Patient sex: M
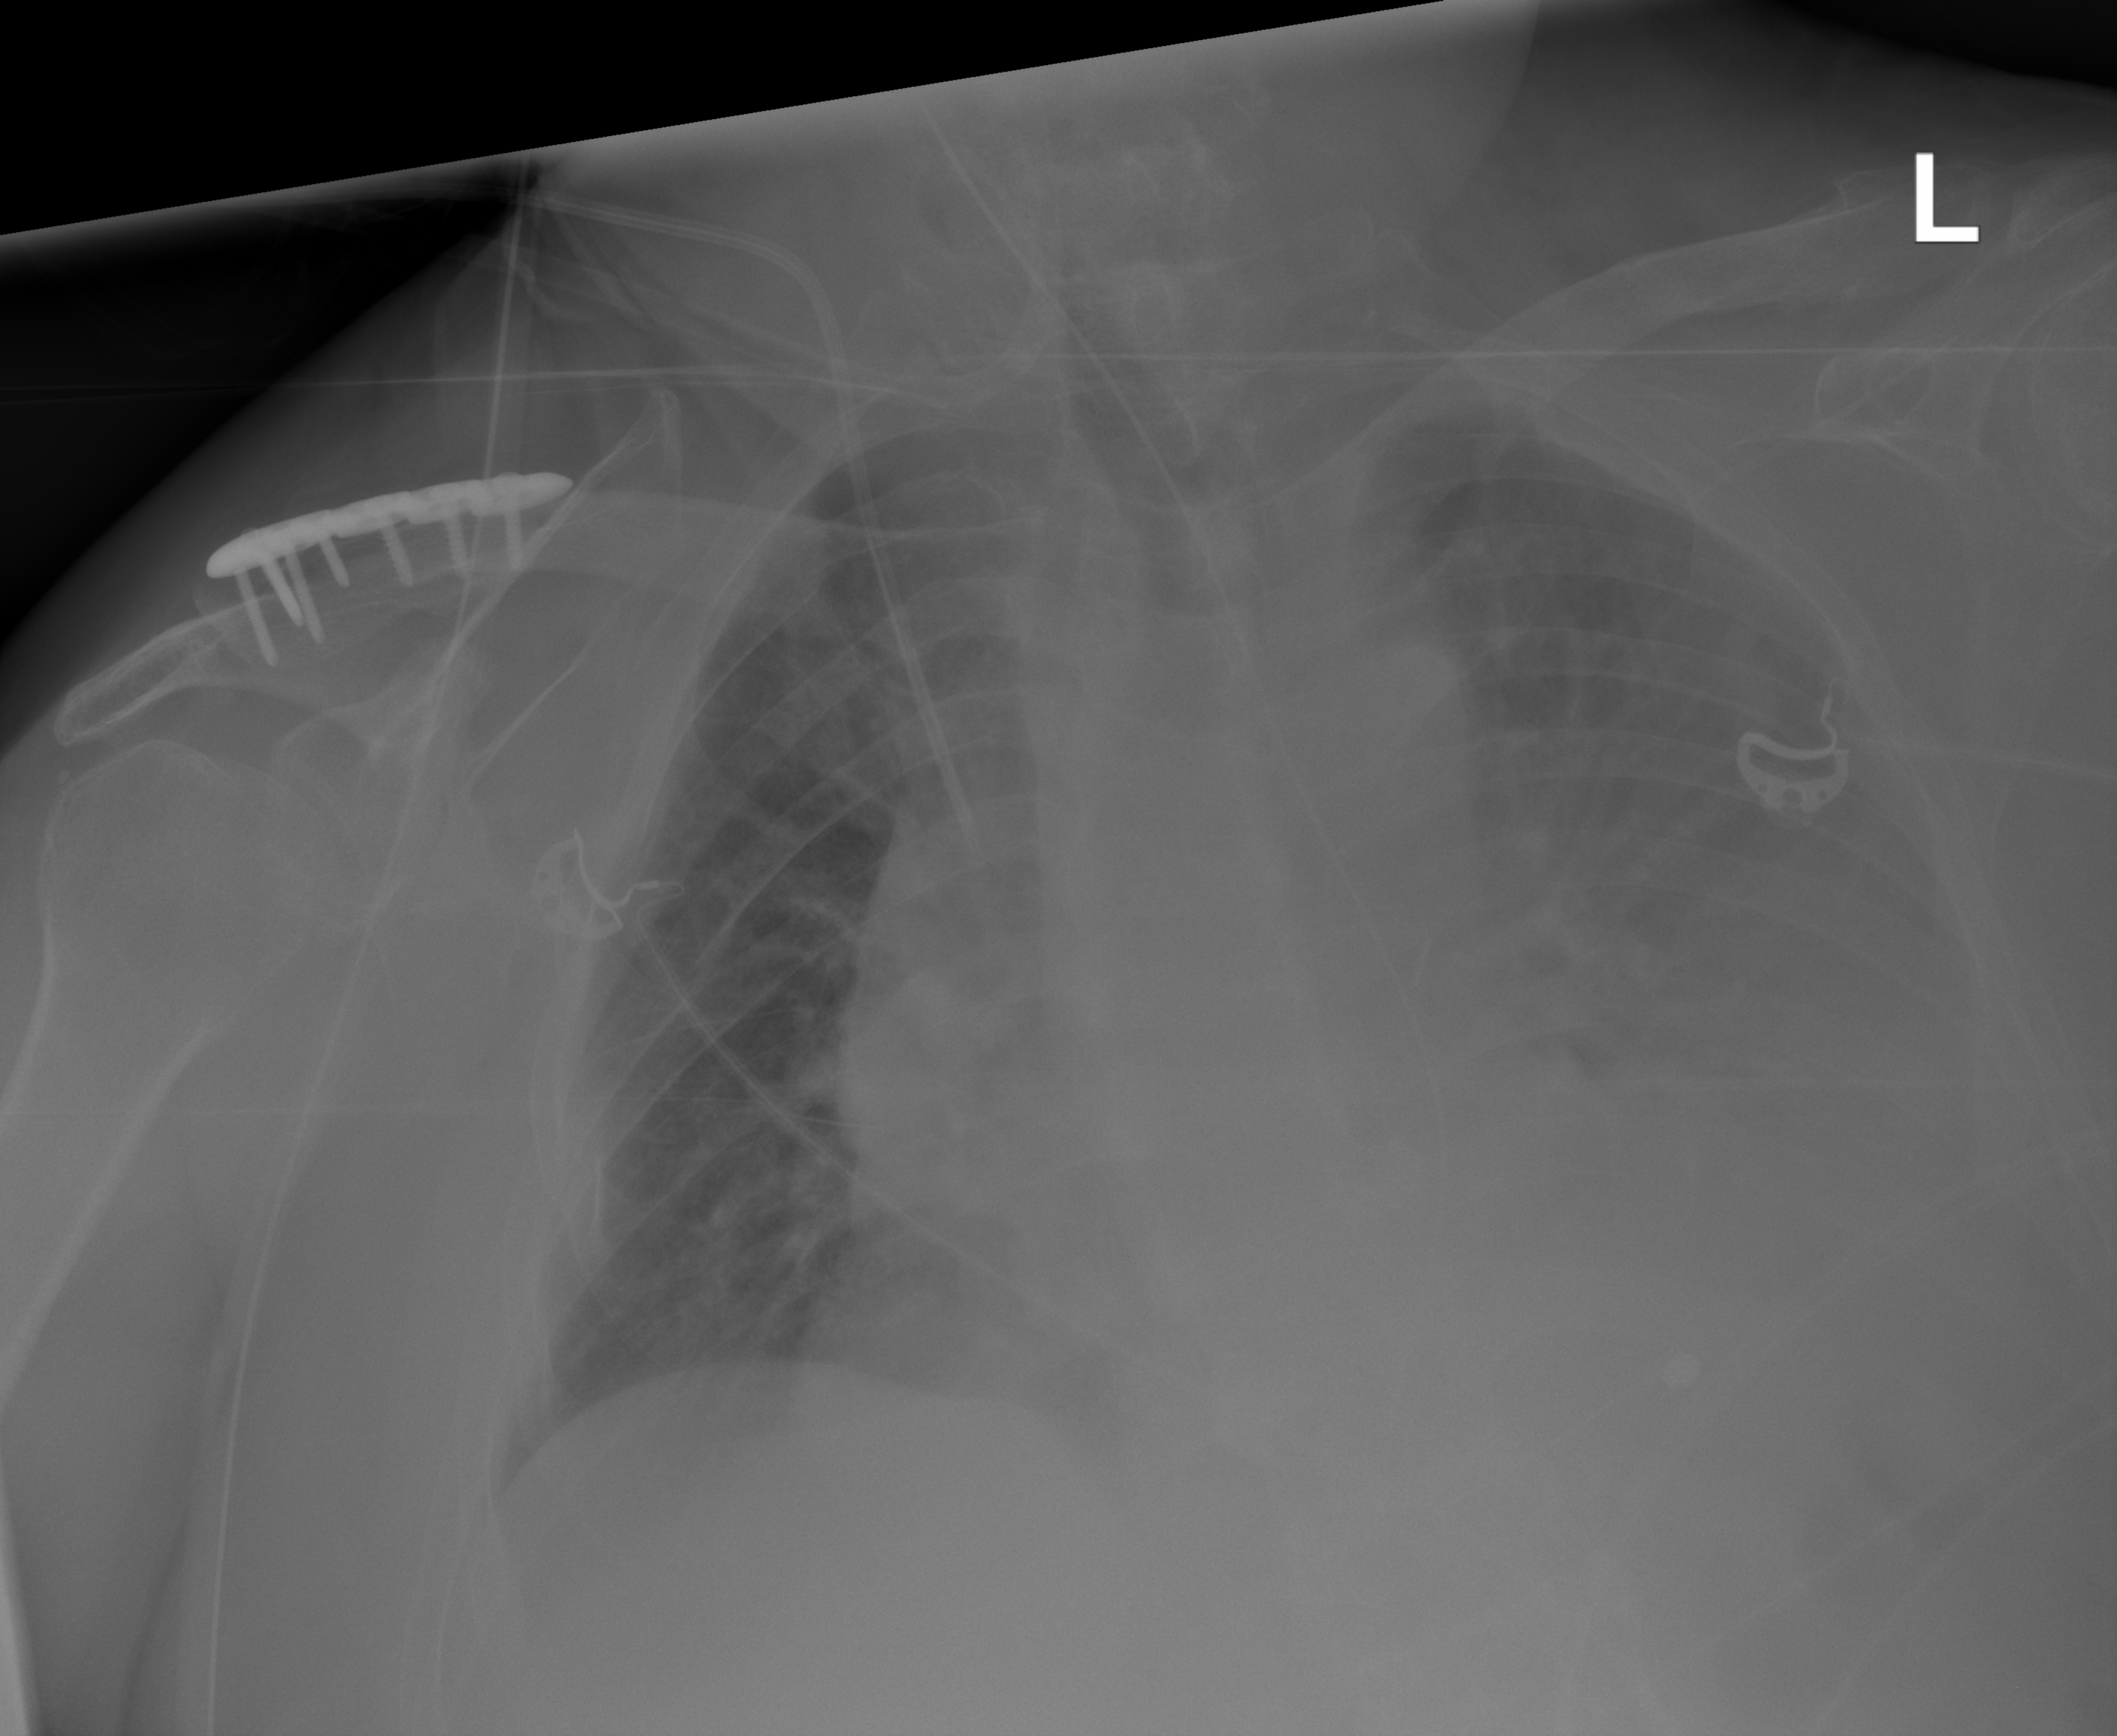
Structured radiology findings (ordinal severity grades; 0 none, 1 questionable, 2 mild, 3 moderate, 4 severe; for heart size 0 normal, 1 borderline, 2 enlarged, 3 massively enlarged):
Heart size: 2
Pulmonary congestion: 2
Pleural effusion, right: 0
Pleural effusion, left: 3
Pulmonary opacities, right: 0
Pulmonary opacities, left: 0
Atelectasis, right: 0
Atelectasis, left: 2